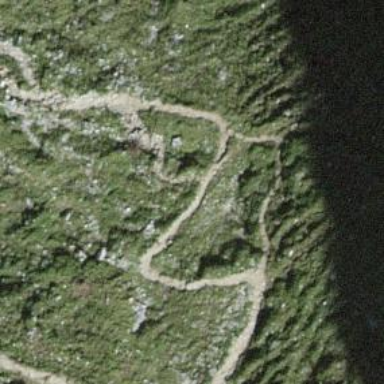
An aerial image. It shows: Rocky path.